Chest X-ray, AP view. Patient: 50 years old, sex M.
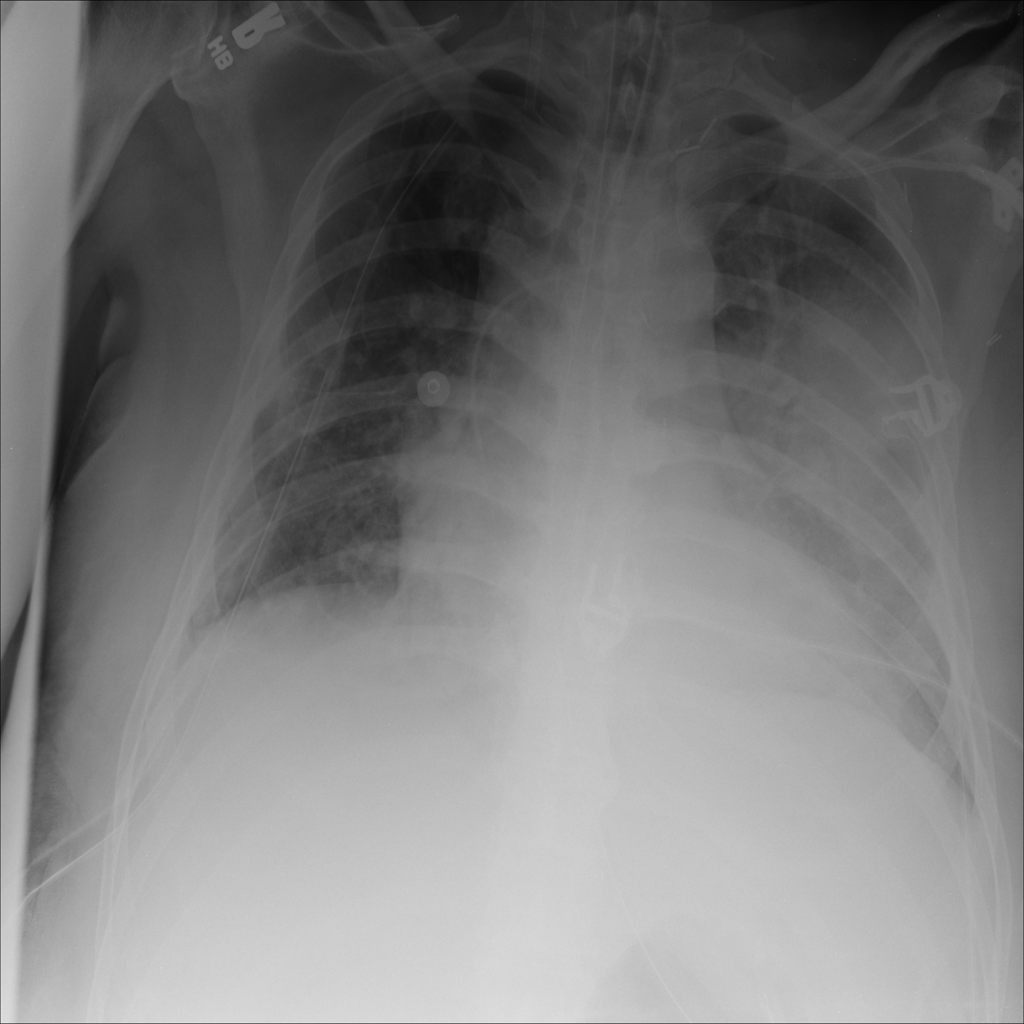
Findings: Consolidation, Mass